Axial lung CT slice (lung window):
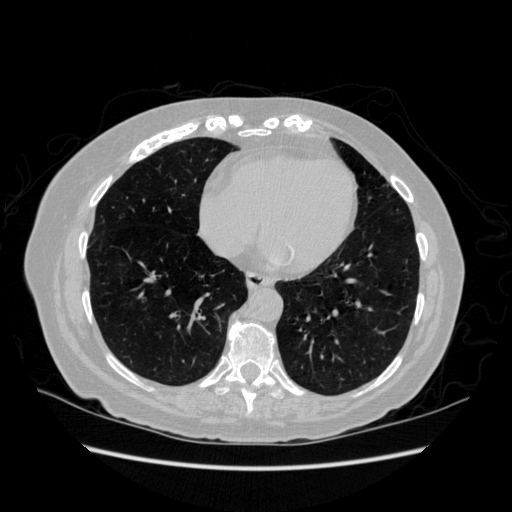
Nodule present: no